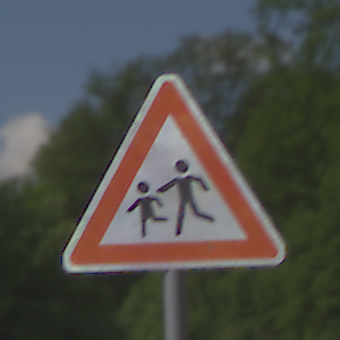
Verkehrszeichen: KinderRechts
Umgebung: Outdoor, RoadRail
Tageszeit: Midday
Wetter: PartlyCloudy
Licht: Natural
Jahreszeit: NotSpecified
Kontrast: HighContrast